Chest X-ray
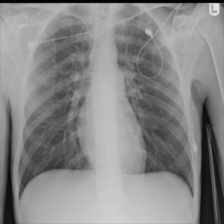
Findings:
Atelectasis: negative
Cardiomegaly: negative
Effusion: negative
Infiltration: positive
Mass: negative
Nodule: negative
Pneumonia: negative
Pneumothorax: negative
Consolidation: negative
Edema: negative
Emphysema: negative
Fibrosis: negative
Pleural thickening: negative
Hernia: negative